Field crop: maize
Growth stage: 2
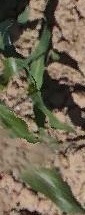
Species: maize